Field crop: tomato
Growth stage: 2
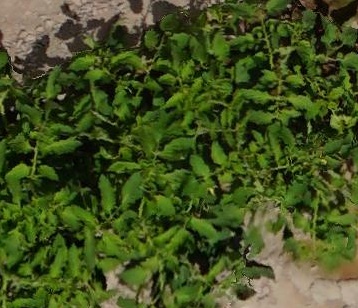
Species: tomato